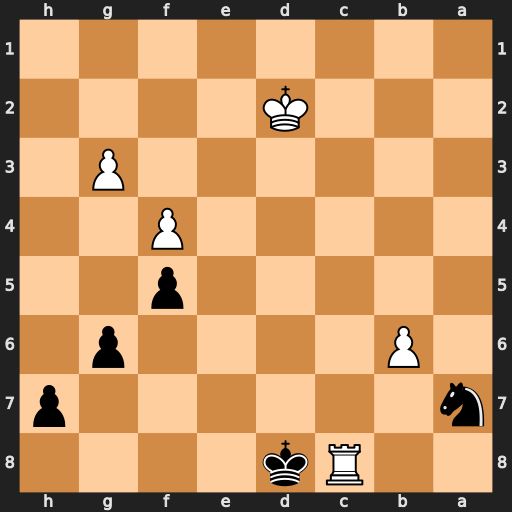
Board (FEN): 2Rk4/n6p/1P4p1/5p2/5P2/6P1/3K4/8
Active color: b
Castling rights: -
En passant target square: -
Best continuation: Nxc8 b7 Kc7 bxc8=N Kxc8